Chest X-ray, PA view. Patient: 43 years old, sex F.
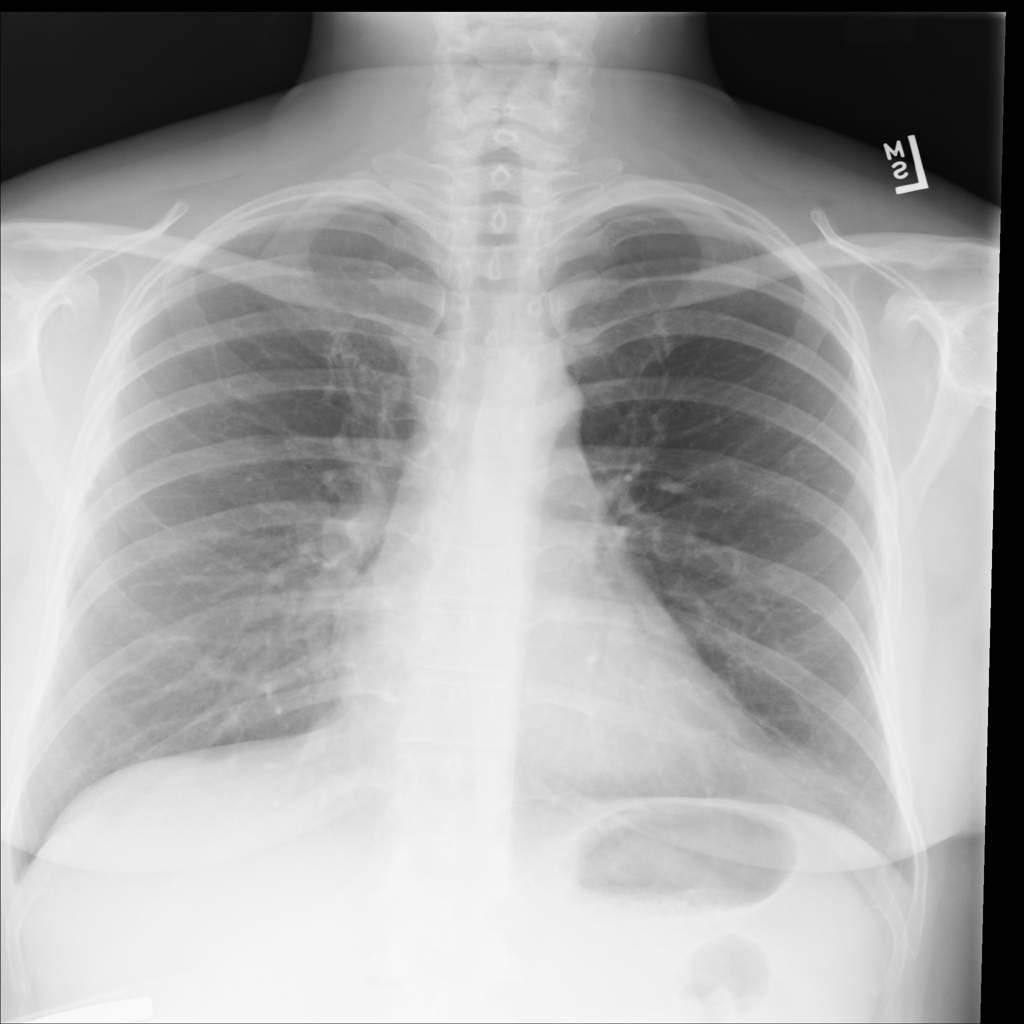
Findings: No Finding